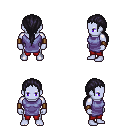
a pixel art fantasy rpg character, male body template, dark elf, purple skin, chain tabard jacket, red pants, raven ponytail hairstyle, leather bracers, four views (front, back, left, right), 2x2 character sprite sheet, small pixel art, hard edges, no anti-aliasing